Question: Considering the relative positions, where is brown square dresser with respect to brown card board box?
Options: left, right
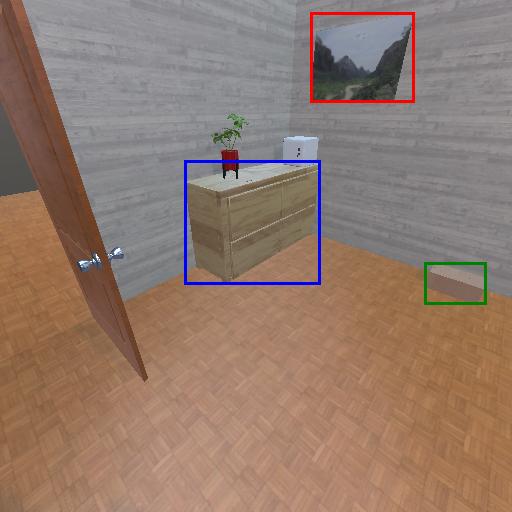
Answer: left